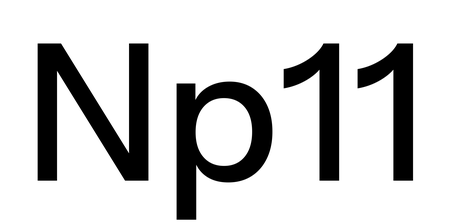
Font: InstrumentSans_Medium